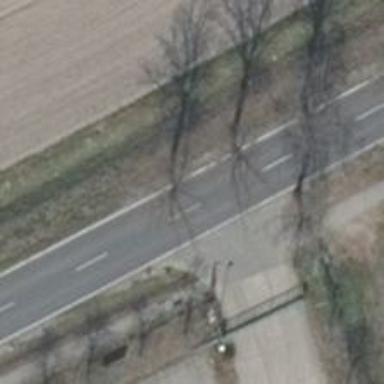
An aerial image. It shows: Tertiary road with asphalt surface. There is cycle track on the right side.